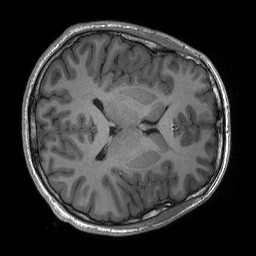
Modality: T1w
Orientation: axial
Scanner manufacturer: siemens
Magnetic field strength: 3 T
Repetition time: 2.3 s
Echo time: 0.00207 s